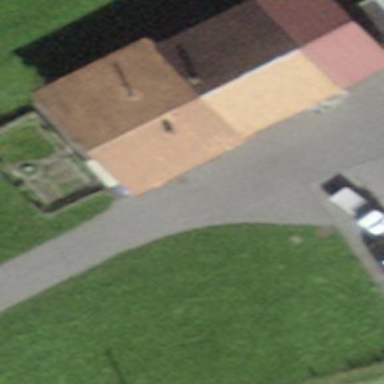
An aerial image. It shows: Farm building.